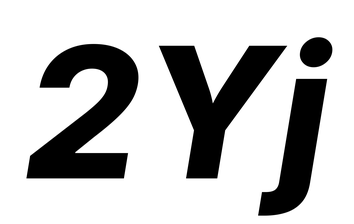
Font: Inter-Italic_ExtraBold_Italic